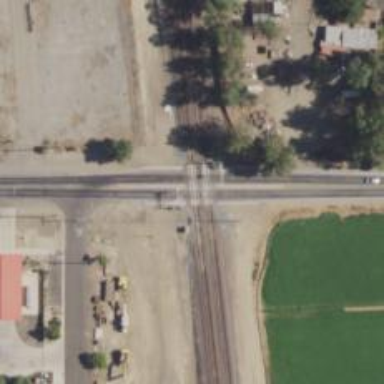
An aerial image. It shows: Level railway crossing with lights and barriers.